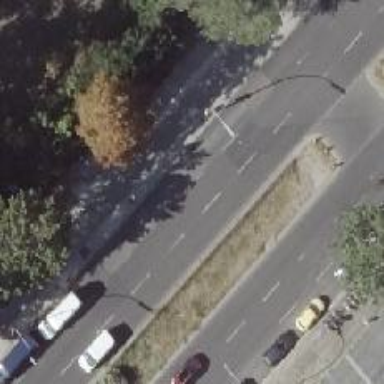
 featuring right lane designated for parking."